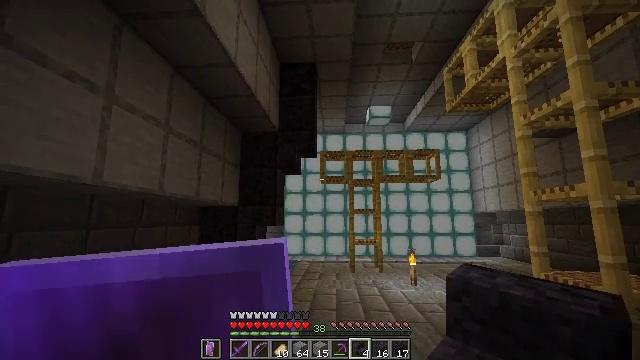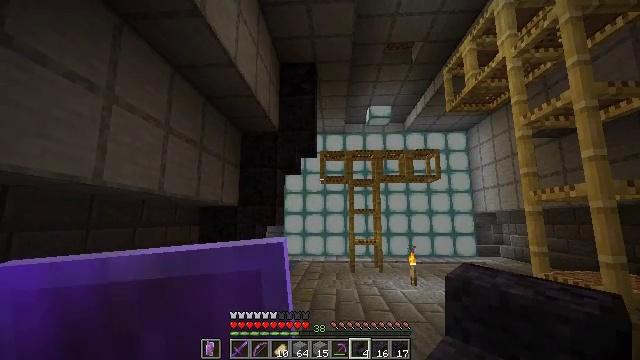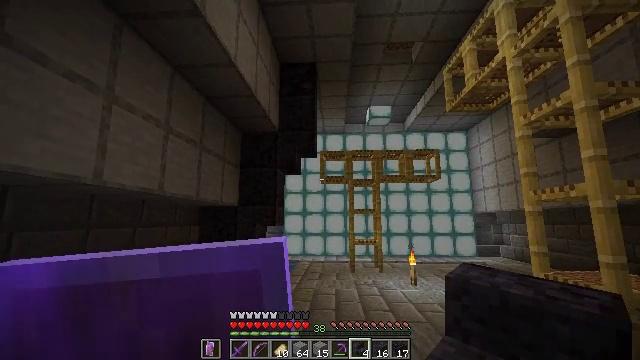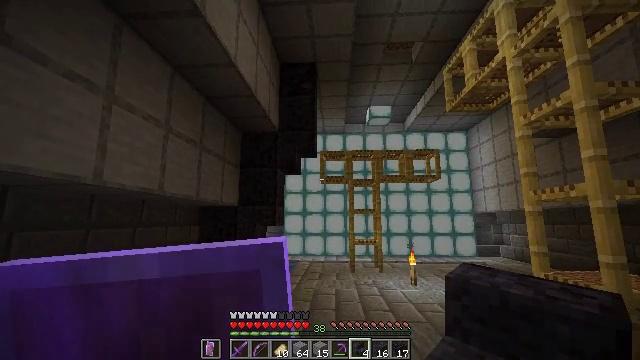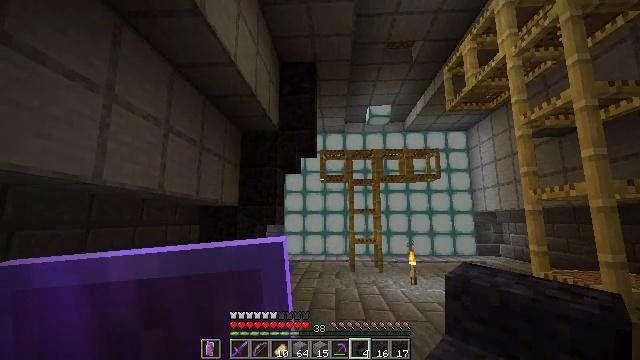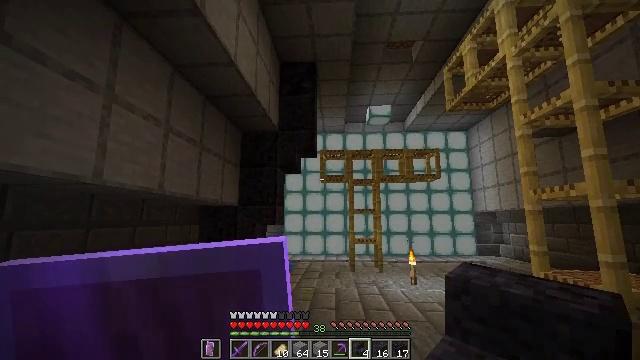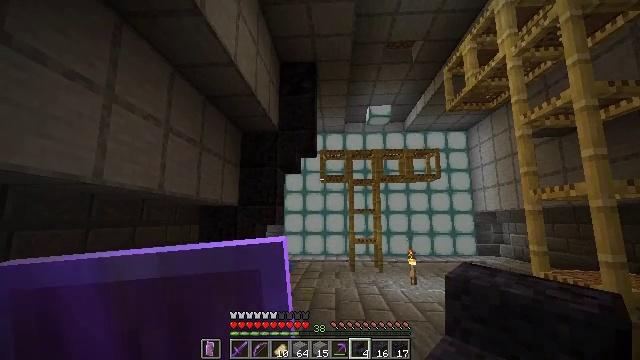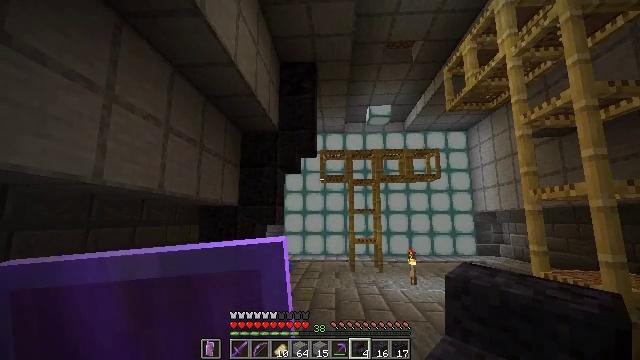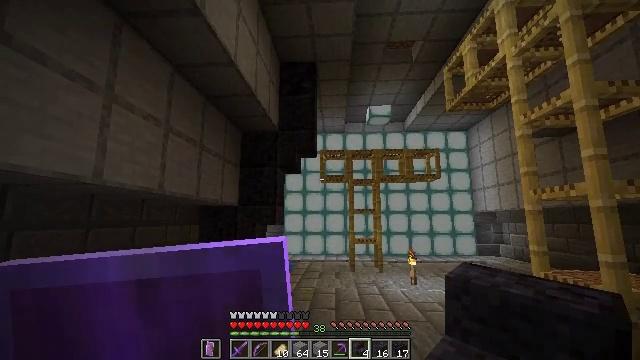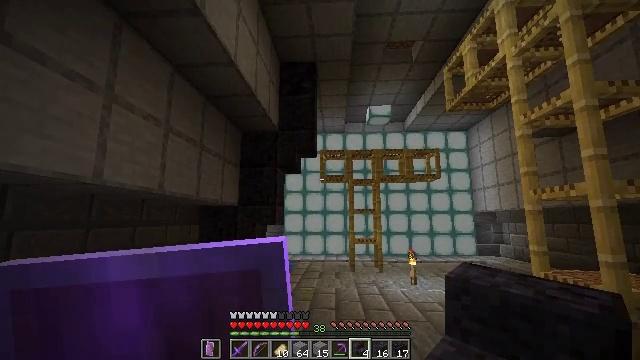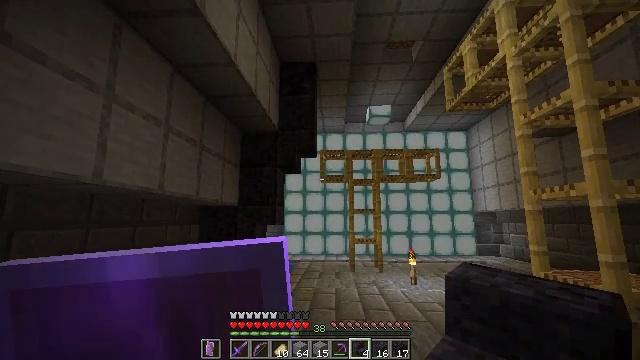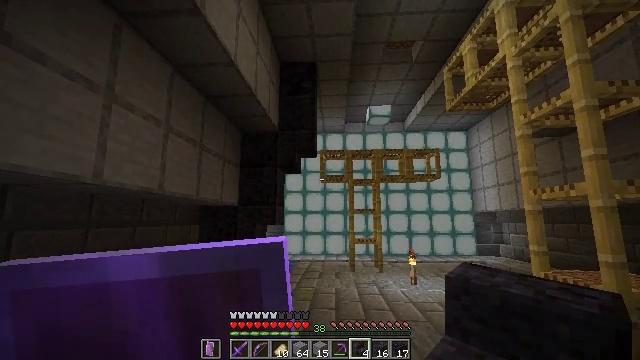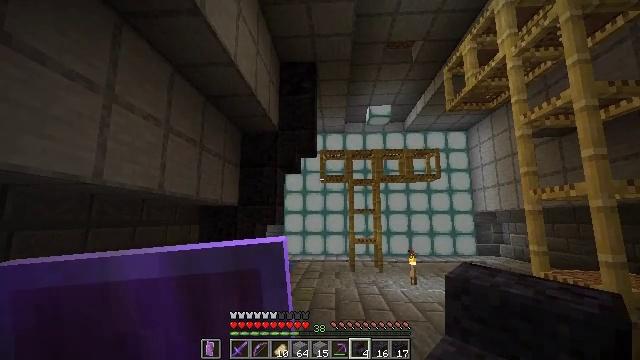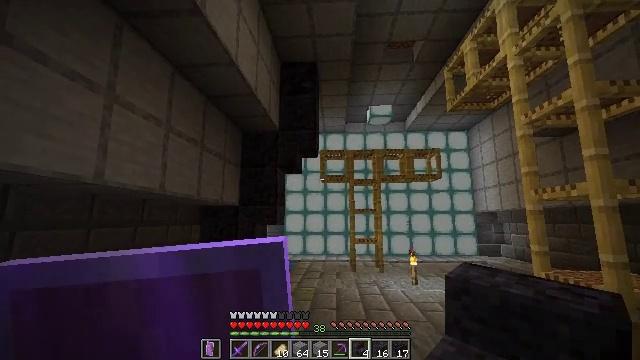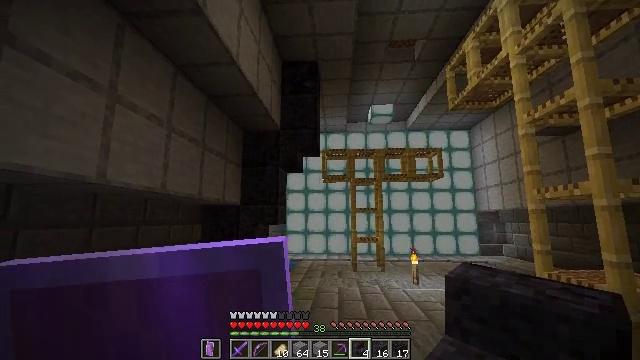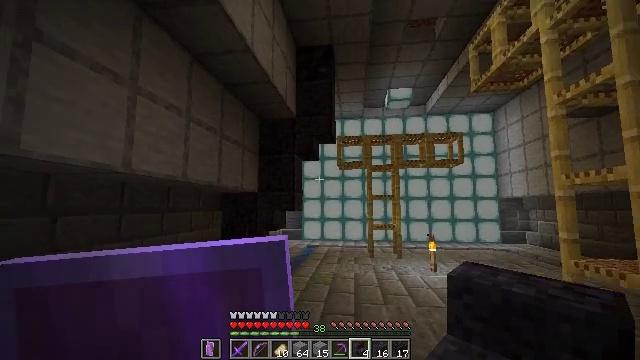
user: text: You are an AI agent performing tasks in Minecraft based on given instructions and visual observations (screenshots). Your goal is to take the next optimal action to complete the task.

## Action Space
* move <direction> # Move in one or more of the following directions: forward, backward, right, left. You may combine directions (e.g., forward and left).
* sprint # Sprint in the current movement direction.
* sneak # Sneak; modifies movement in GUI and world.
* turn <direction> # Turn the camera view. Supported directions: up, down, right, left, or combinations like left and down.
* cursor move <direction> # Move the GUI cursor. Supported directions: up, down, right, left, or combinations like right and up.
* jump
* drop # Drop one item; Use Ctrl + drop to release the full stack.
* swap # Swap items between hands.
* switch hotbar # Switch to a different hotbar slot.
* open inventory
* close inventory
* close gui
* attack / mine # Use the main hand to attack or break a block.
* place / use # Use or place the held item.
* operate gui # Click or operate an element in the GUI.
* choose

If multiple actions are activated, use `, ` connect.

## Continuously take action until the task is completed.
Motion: motion action
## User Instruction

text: Collect polished blackstone from structures.
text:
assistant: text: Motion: no_op
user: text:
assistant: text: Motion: no_op
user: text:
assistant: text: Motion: no_op
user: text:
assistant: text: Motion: no_op
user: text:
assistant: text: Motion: no_op
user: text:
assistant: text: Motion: no_op
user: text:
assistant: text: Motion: no_op
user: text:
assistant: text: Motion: no_op
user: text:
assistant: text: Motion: no_op
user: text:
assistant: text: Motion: no_op
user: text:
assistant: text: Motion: no_op
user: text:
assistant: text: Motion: no_op
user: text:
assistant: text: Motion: no_op
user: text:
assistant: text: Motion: no_op
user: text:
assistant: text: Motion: turn left and down
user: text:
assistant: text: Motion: turn left and down
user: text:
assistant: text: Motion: turn left and down
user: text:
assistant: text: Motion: no_op
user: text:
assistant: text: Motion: no_op
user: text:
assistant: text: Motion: no_op
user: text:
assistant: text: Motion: no_op
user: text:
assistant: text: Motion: no_op
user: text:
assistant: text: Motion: no_op
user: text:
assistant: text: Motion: no_op
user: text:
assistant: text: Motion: no_op
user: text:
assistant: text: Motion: no_op
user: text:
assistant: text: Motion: no_op
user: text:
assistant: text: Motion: no_op
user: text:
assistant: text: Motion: no_op
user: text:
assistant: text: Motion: no_op